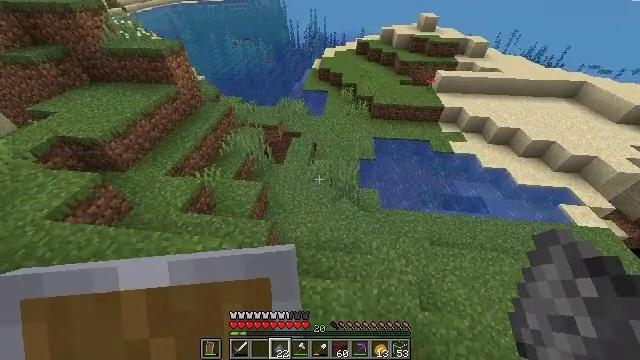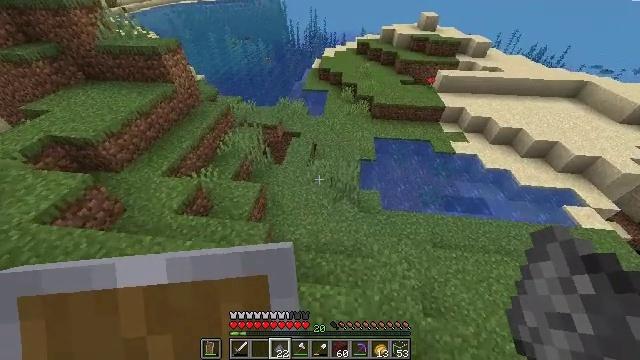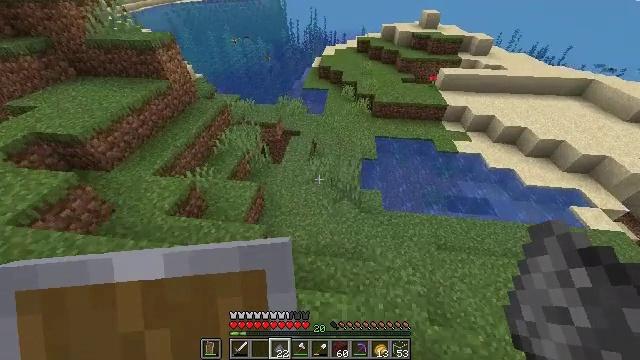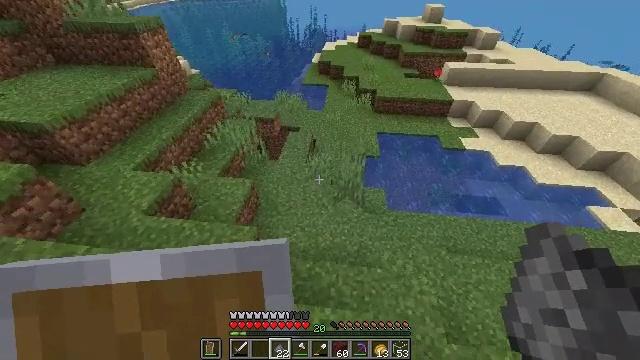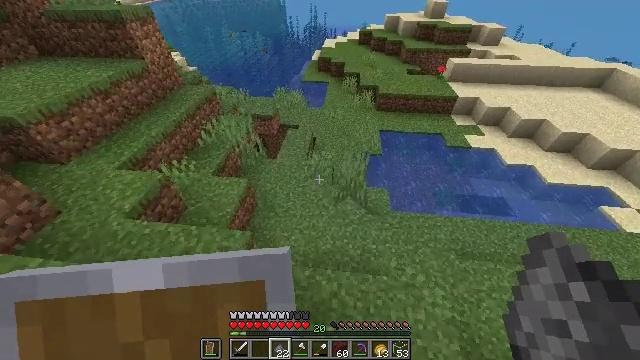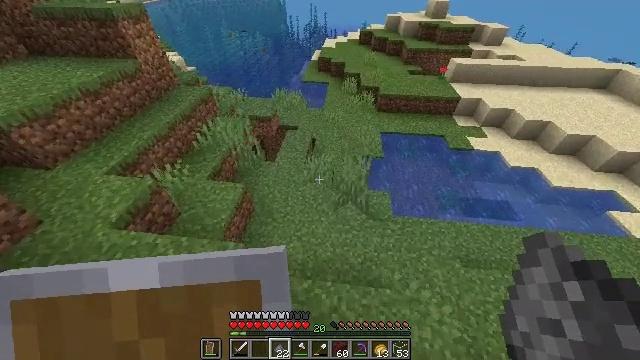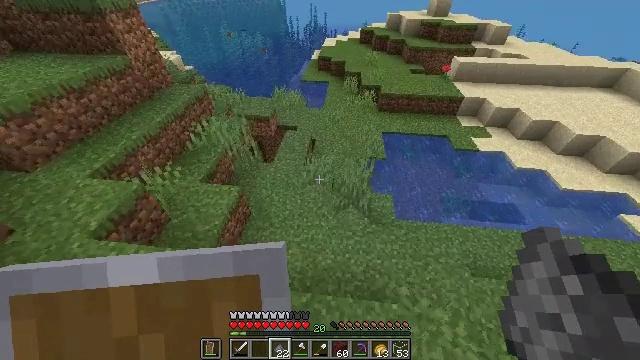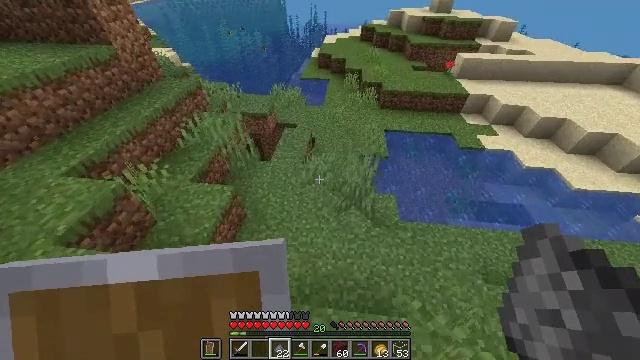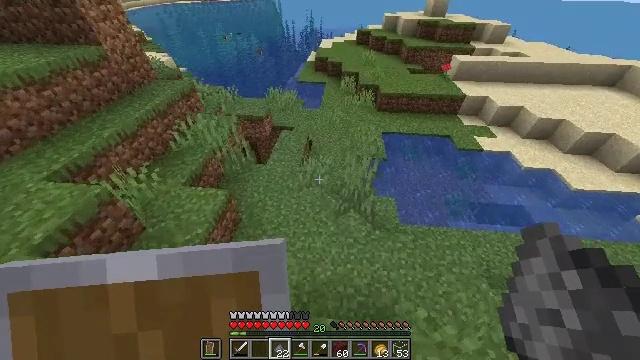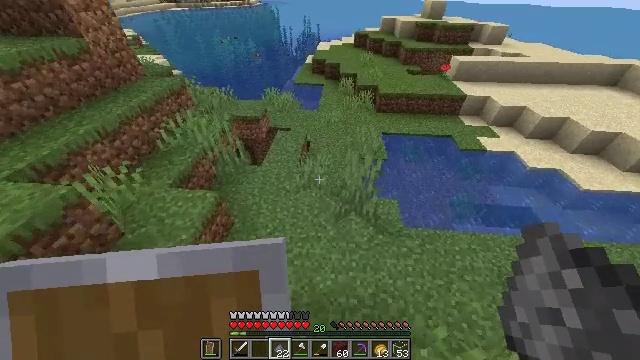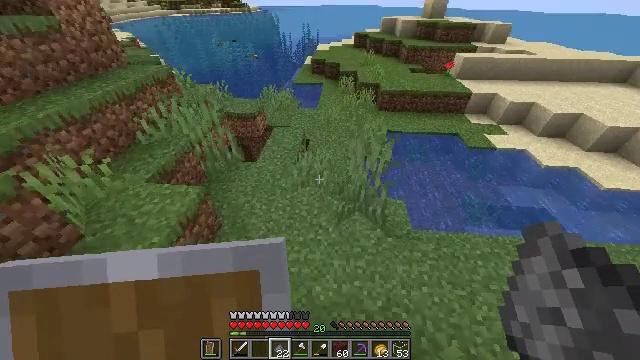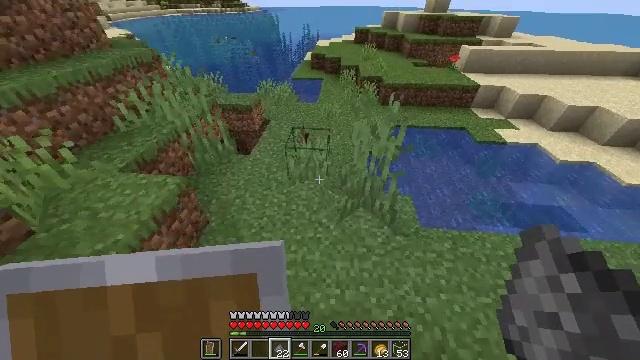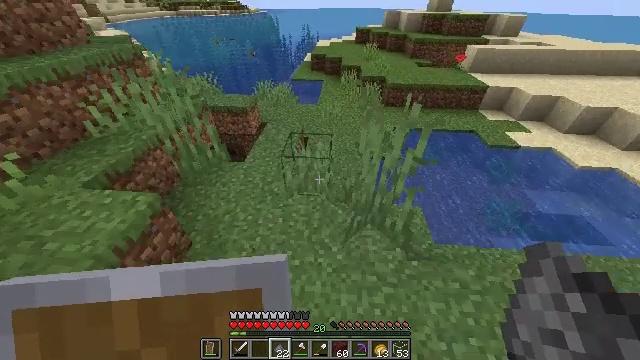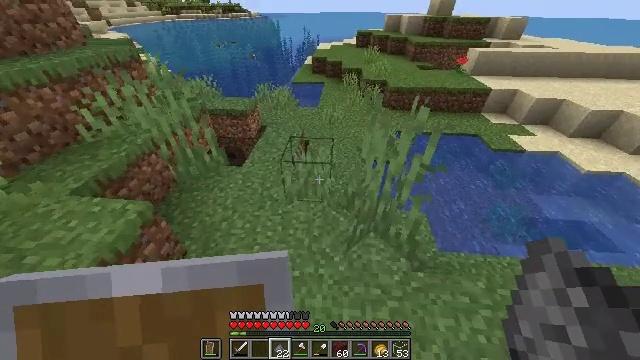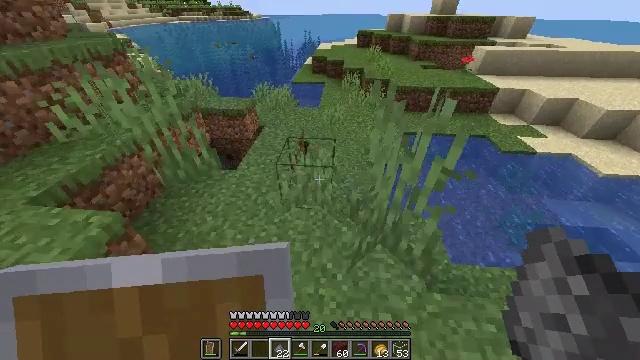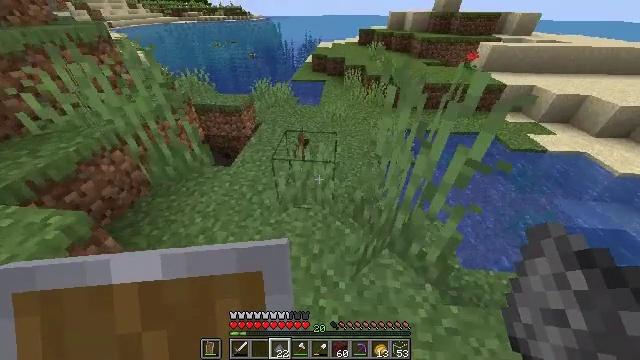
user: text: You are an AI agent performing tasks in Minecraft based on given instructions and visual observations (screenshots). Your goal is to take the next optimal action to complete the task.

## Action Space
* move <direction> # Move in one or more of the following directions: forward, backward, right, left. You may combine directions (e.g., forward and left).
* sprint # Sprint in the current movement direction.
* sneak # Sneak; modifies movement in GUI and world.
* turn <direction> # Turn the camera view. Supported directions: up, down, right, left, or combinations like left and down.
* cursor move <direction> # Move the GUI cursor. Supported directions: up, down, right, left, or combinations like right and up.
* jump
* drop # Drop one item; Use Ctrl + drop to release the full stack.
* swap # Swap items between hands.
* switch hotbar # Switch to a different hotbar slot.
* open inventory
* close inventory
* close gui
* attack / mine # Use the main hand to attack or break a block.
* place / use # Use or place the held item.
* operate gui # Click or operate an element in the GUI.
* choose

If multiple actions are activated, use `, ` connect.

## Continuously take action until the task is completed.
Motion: motion action
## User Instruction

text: Mine sand by the water.
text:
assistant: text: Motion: move forward
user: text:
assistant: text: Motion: move forward
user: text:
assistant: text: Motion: move forward
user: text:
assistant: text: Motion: move forward
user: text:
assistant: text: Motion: move forward
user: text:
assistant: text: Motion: move forward
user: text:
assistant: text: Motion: move forward
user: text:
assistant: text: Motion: move forward, turn up
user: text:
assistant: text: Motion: move forward, turn up
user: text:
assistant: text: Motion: move forward, turn up
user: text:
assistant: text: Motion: move forward
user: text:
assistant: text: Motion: move forward
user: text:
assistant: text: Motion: move forward
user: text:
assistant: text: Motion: move forward
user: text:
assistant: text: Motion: move forward
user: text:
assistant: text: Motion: move forward
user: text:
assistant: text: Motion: move forward
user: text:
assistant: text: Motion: move forward
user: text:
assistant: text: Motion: move forward
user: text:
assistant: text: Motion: move forward
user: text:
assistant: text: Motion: move forward
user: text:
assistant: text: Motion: move forward
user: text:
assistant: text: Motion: move forward
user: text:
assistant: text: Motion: move forward
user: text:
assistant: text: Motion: move forward and move right
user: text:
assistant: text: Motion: move forward and move right, turn left
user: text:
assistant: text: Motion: move forward and move right, turn left
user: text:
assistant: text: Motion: move forward and move right, turn left
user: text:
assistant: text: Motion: move forward and move right, turn left
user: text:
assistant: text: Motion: move forward and move right, turn left